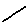
Label: line